Question: I want to move image over the other image in WPF.
But when I move the image1 , It is displaying below the image2 instead of above the image2.
'''
<Image x:Name="imgPattern1" HorizontalAlignment="Left" Height="170" Margin="523,10,0,0" VerticalAlignment="Top" Width="248"
PreviewMouseDown="imgPattern_PreviewMouseDown"
PreviewMouseUp="imgPattern_PreviewMouseUp"
PreviewMouseMove="imgPattern_PreviewMouseMove"
>
<Image.Style>
<Style TargetType="Image">
<Style.Triggers>
<Trigger Property="IsEnabled" Value="False">
<Setter Property="Opacity" Value="0.5" />
</Trigger>
</Style.Triggers>
</Style>
</Image.Style>

<Image x:Name="imgPattern2" HorizontalAlignment="Left" Height="170" Margin="523,10,0,0" VerticalAlignment="Top" Width="248"/>
'''

I want to move pattern1 to move over pattern2
Thanks in advance
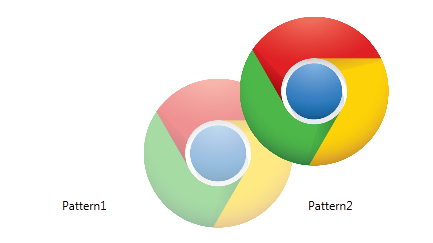
Answer: Use attached property called <URL>. Make sure that your second image has bigger value than the first one. Or simply exchange the images in your xaml layout so your second image becomes the first one.
'''
<Image x:Name="imgPattern1" HorizontalAlignment="Left" Height="170" Margin="523,10,0,0" VerticalAlignment="Top" Width="248"
PreviewMouseDown="imgPattern_PreviewMouseDown"
PreviewMouseUp="imgPattern_PreviewMouseUp"
PreviewMouseMove="imgPattern_PreviewMouseMove"
>
<Image.Style>
<Style TargetType="Image">
<Style.Triggers>
<Trigger Property="IsEnabled" Value="False">
<Setter Property="Opacity" Value="0.5" />
</Trigger>
</Style.Triggers>
</Style>
</Image.Style>

<Image x:Name="imgPattern2" HorizontalAlignment="Left" Height="170" Margin="523,10,0,0" VerticalAlignment="Top" Width="248" Canvas.ZIndex=2/>
'''